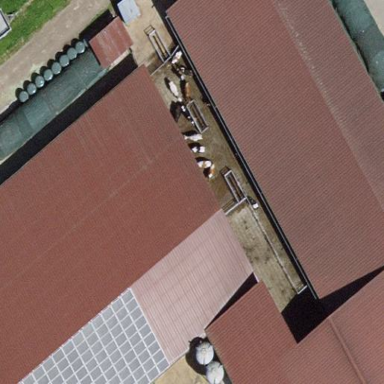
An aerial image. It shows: Farm building.